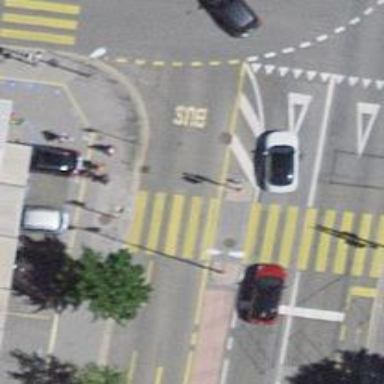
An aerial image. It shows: Marked crossing with zebra sign and island in the middle.